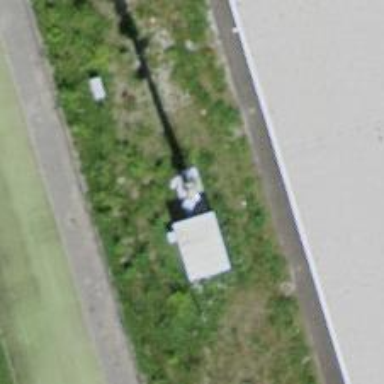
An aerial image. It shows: Communication mast tower.